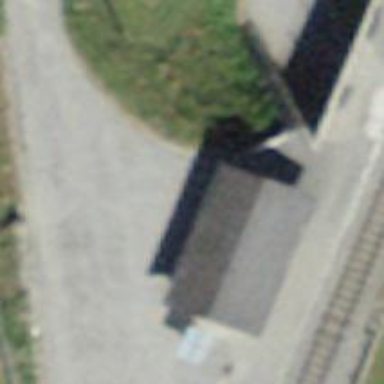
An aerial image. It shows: Halt on the railway.